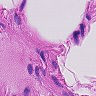
Metastatic tissue present: no